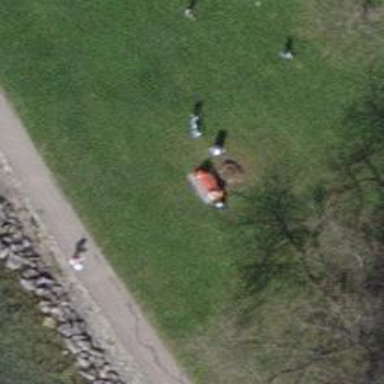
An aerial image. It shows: Red bench.